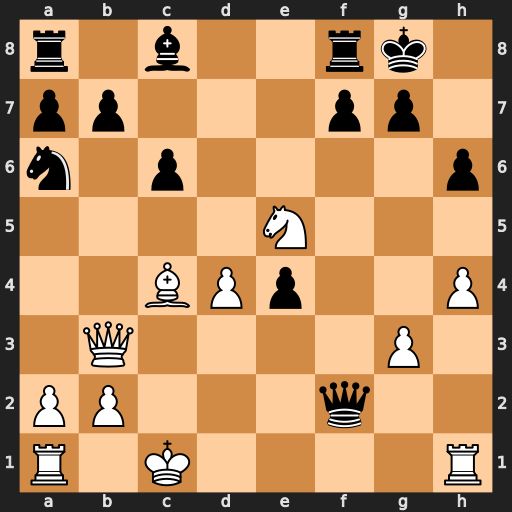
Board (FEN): r1b2rk1/pp3pp1/n1p4p/4N3/2BPp2P/1Q4P1/PP3q2/R1K4R
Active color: w
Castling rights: -
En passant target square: -
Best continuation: Rf1 Qxf1+ Bxf1